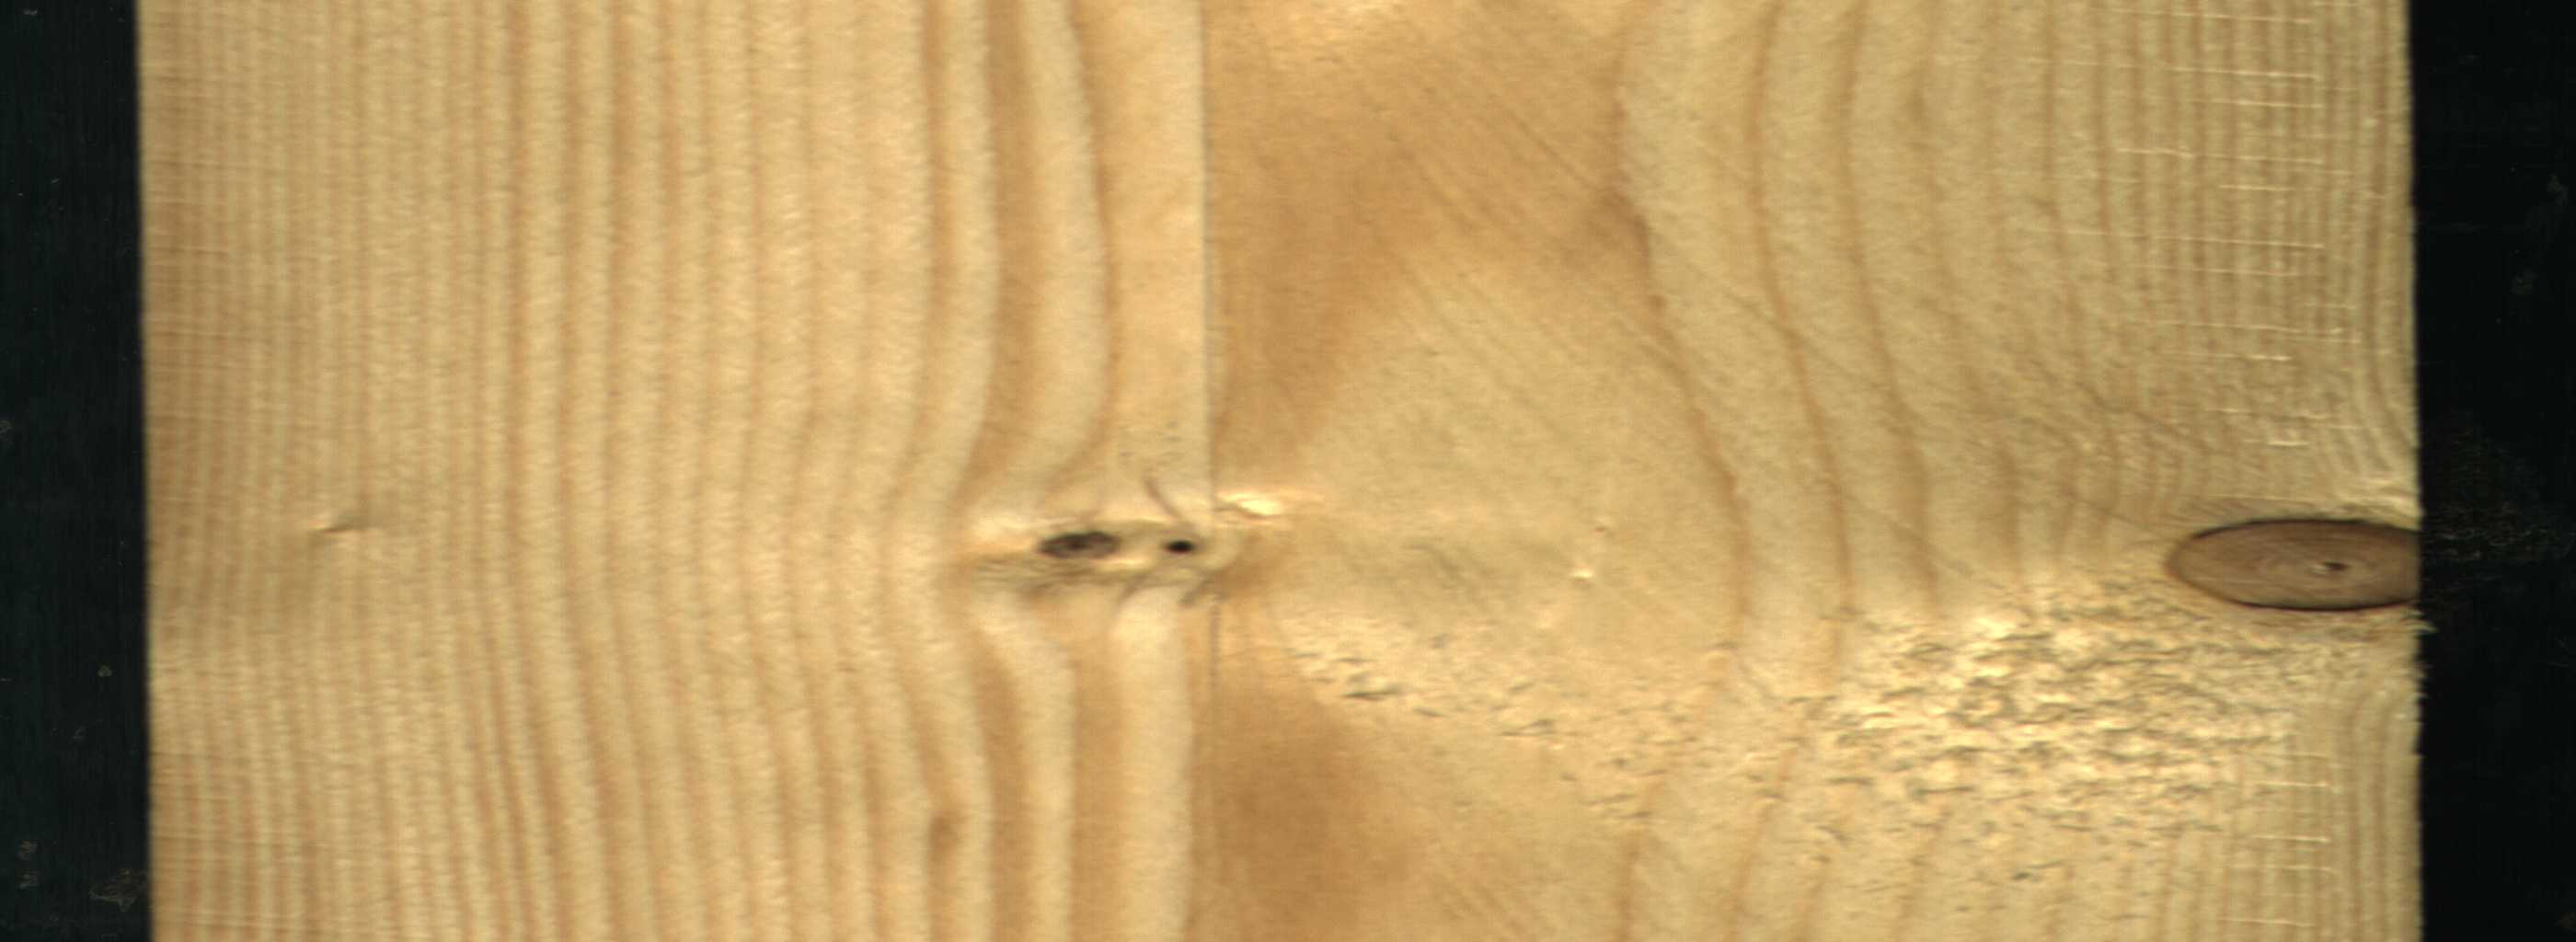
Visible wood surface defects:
Dead_Knot
Dead_Knot
Live_Knot